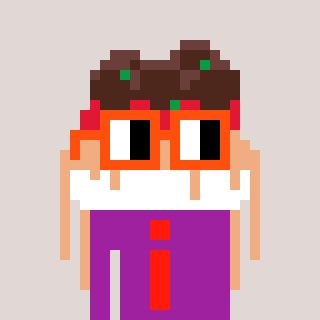
a pixel art character with square orange glasses, a spaghetti-shaped head and a magenta-colored body on a warm background